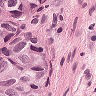
Metastatic tissue present: yes